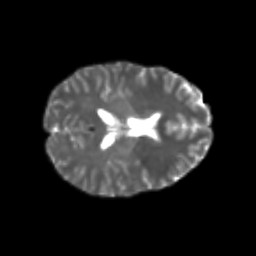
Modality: T2w
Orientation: axial
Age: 24
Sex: female
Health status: healthy
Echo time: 0.074 s